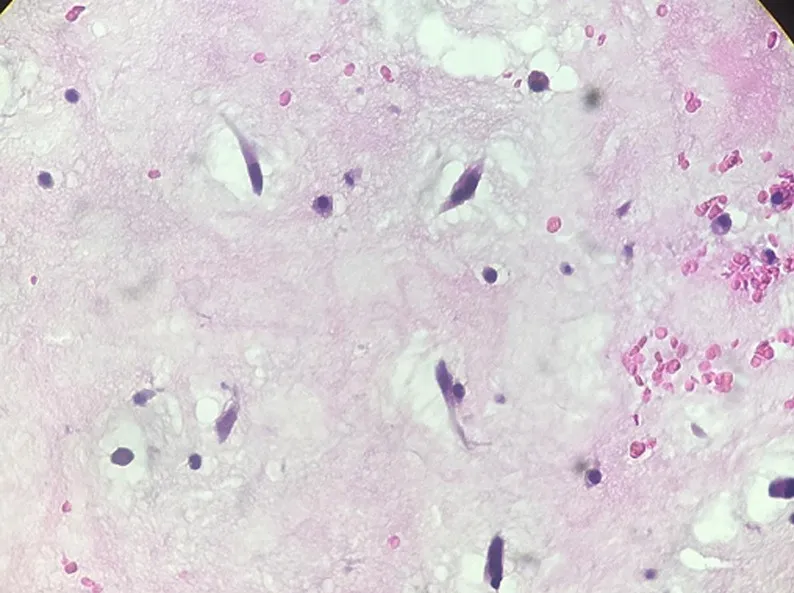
histopathologic examination confirms the diagnosis of myxoma (H&E, x40).
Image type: pathology (h&e)